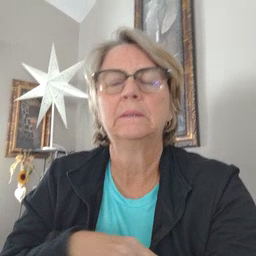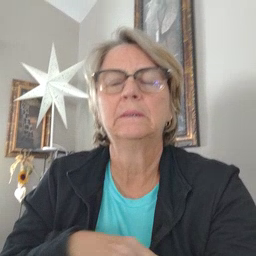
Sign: noisy